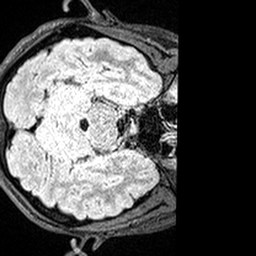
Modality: FLAIR
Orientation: axial
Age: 22
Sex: female
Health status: healthy
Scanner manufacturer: siemens
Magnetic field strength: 3 T
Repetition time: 5 s
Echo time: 0.388 s